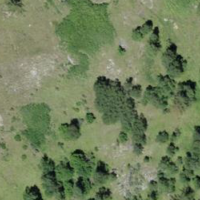
EUNIS habitat code: 48
Species observed at this site:
Centaurea scabiosa